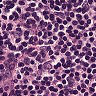
Metastatic tissue present: no